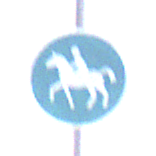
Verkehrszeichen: Reitweg
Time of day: MorningAfternoon
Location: Outdoor (RoadRail)
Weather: PartlyCloudy
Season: NotSpecified
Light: Natural